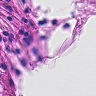
Metastatic tissue present: no